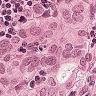
Metastatic tissue present: yes